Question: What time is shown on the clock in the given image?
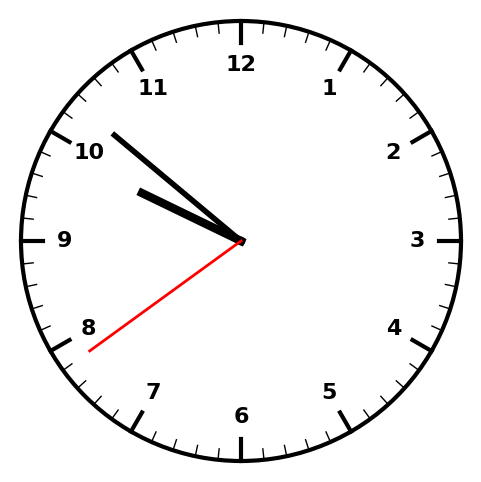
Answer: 09:51:39